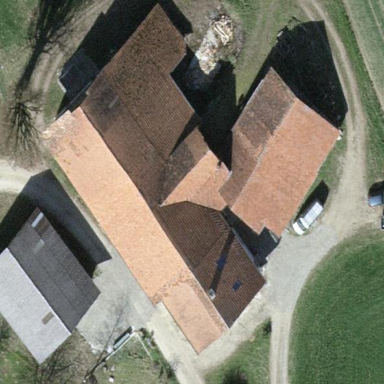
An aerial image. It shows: Farmyard in rural farm setting.